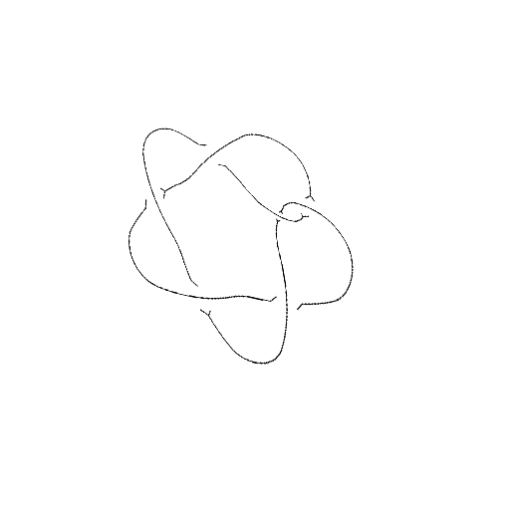
Crossing number: 6